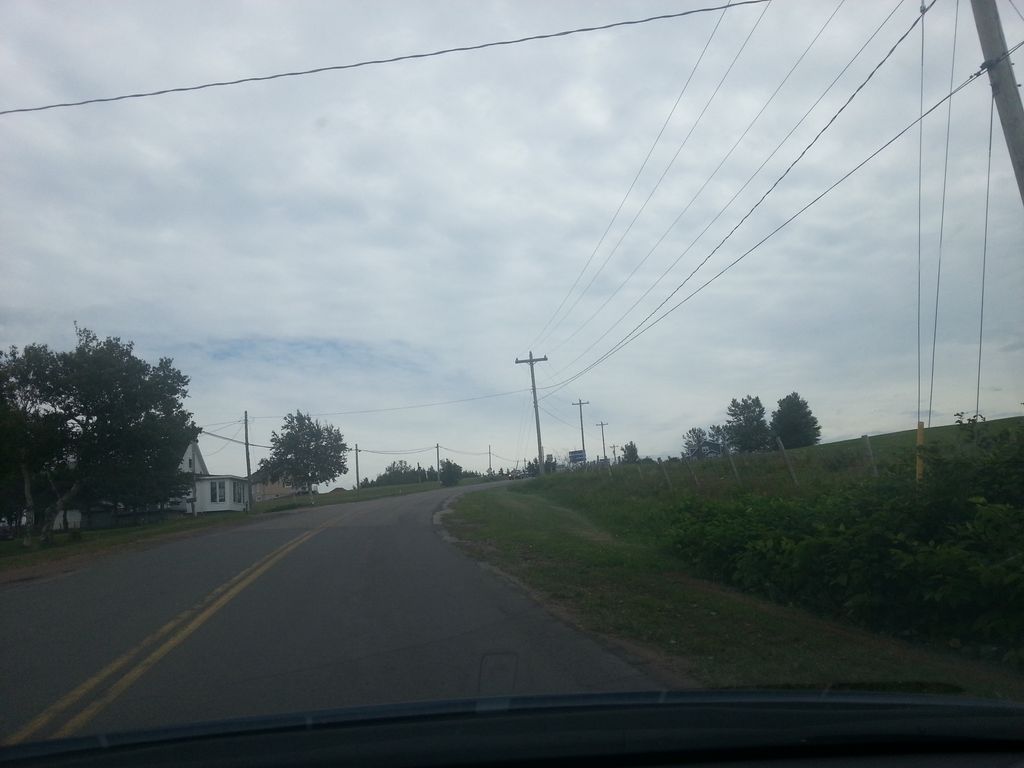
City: charlottetown